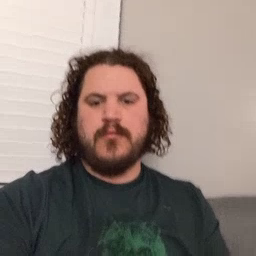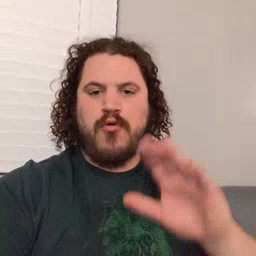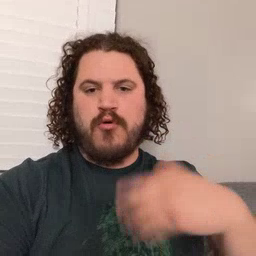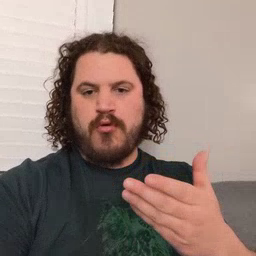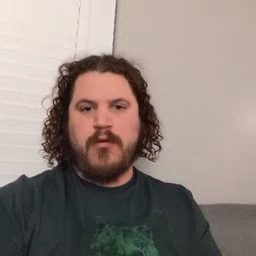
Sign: all